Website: macys
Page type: cross-sells
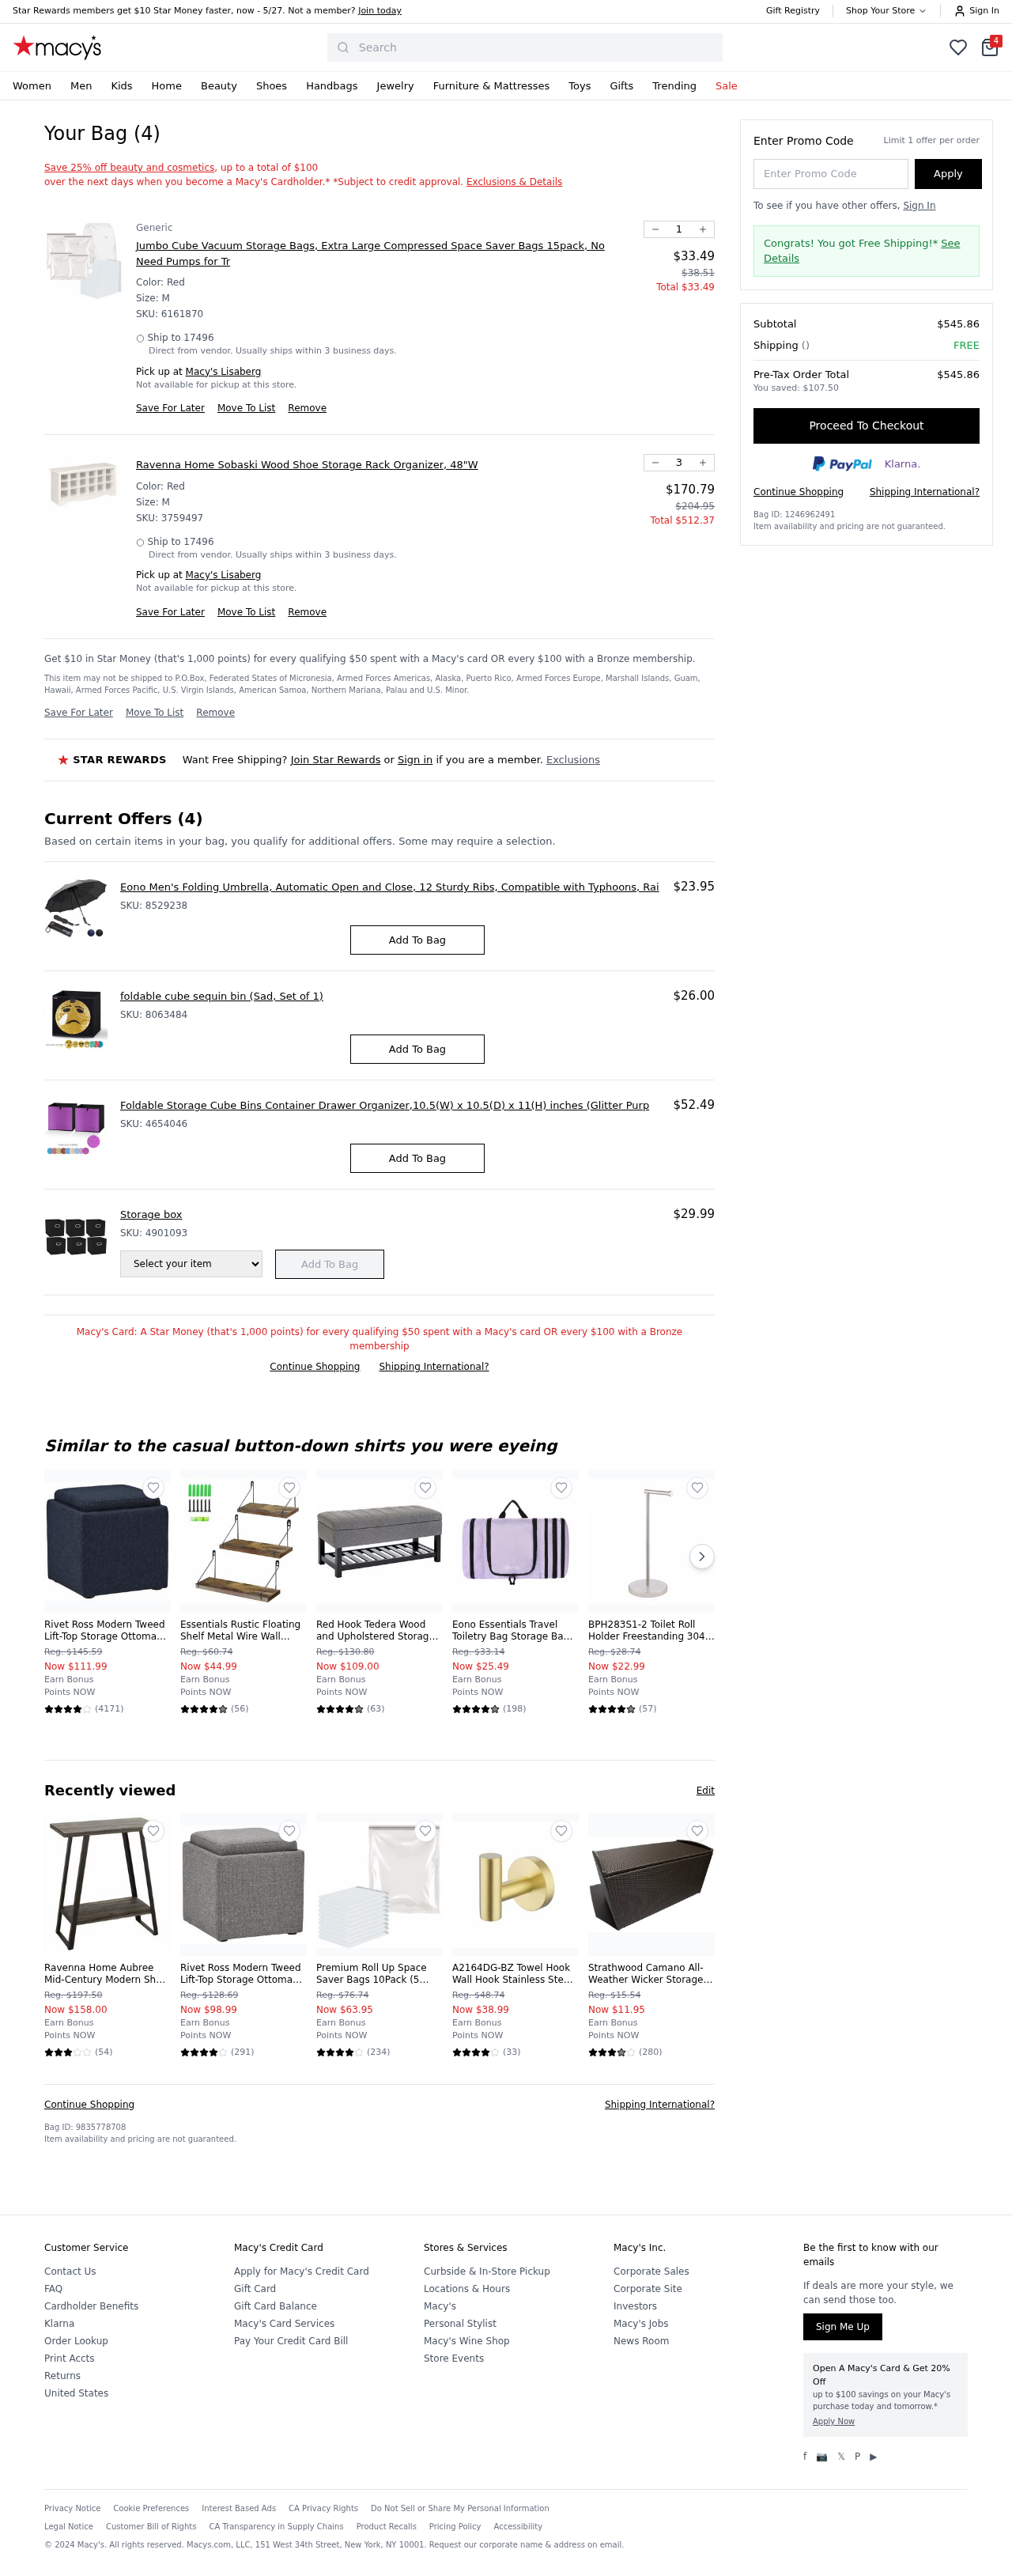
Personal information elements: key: PII_CITY
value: Lisaberg
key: PII_POSTCODE
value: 17496
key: PII_PROMO_CODE
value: HYTSAVE
Product elements: key: PRODUCT10_NAME
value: Ravenna Home Aubree Mid-Century Modern Shelf Storage Side Table, 23.6"W
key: PRODUCT10_NUM_RATINGS
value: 54
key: PRODUCT10_PRICE
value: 158
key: PRODUCT10_RATING
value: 3.3
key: PRODUCT11_NAME
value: Rivet Ross Modern Tweed Lift-Top Storage Ottoman Pouf, 17.7"W, Grey Storm (Renewed)
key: PRODUCT11_NUM_RATINGS
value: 291
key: PRODUCT11_PRICE
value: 98.99
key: PRODUCT11_RATING
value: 4.2
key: PRODUCT12_NAME
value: Premium Roll Up Space Saver Bags 10Pack (5 Medium,30X40cm + 5Large, 40x60cm) Compression Bags for Tr
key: PRODUCT12_NUM_RATINGS
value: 234
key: PRODUCT12_PRICE
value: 63.95
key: PRODUCT12_RATING
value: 4.4
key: PRODUCT13_NAME
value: A2164DG-BZ Towel Hook Wall Hook Stainless Steel SUS304 Stainless Steel Towel Rail Bathroom Hook Ward
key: PRODUCT13_NUM_RATINGS
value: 33
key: PRODUCT13_PRICE
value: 38.99
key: PRODUCT13_RATING
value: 4.4
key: PRODUCT14_NAME
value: Strathwood Camano All-Weather Wicker Storage Box
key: PRODUCT14_NUM_RATINGS
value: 280
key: PRODUCT14_PRICE
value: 11.95
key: PRODUCT14_RATING
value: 3.9
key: PRODUCT15_NAME
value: Eono Men's Folding Umbrella, Automatic Open and Close, 12 Sturdy Ribs, Compatible with Typhoons, Rai
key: PRODUCT15_PRICE
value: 23.95
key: PRODUCT16_NAME
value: Foldable Storage Cube Bins Container Drawer Organizer,10.5(W) x 10.5(D) x 11(H) inches (Glitter Purp
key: PRODUCT16_PRICE
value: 52.49
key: PRODUCT1_BRAND
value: Generic
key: PRODUCT1_NAME
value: Jumbo Cube Vacuum Storage Bags, Extra Large Compressed Space Saver Bags 15pack, No Need Pumps for Tr
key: PRODUCT1_PRICE
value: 33.49
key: PRODUCT1_QUANTITY
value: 1
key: PRODUCT2_NAME
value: Ravenna Home Sobaski Wood Shoe Storage Rack Organizer, 48"W
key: PRODUCT2_PRICE
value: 170.79
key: PRODUCT2_QUANTITY
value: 3
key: PRODUCT3_NAME
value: foldable cube sequin bin (Sad, Set of 1)
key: PRODUCT3_PRICE
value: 26
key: PRODUCT4_NAME
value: Storage box
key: PRODUCT4_PRICE
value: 29.99
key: PRODUCT5_NAME
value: Rivet Ross Modern Tweed Lift-Top Storage Ottoman Pouf, 17.7"W, Denim (Renewed)
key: PRODUCT5_NUM_RATINGS
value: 4171
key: PRODUCT5_PRICE
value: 111.99
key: PRODUCT5_RATING
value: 4.1
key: PRODUCT6_NAME
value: Essentials Rustic Floating Shelf Metal Wire Wall Mounted Storage Shelves for Living Room Kitchen Off
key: PRODUCT6_NUM_RATINGS
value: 56
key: PRODUCT6_PRICE
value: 44.99
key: PRODUCT6_RATING
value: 4.5
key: PRODUCT7_NAME
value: Red Hook Tedera Wood and Upholstered Storage Ottoman Bench - Graphite Grey
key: PRODUCT7_NUM_RATINGS
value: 63
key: PRODUCT7_PRICE
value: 109
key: PRODUCT7_RATING
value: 4.6
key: PRODUCT8_NAME
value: Eono Essentials Travel Toiletry Bag Storage Bag to Save Space, Waterproof Hanging Kit for Men and Wo
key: PRODUCT8_NUM_RATINGS
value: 198
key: PRODUCT8_PRICE
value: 25.49
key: PRODUCT8_RATING
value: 4.9
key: PRODUCT9_NAME
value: BPH283S1-2 Toilet Roll Holder Freestanding 304 Stainless Steel Rustproof Pedestal Toilet Roll Holder
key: PRODUCT9_NUM_RATINGS
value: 57
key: PRODUCT9_PRICE
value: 22.99
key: PRODUCT9_RATING
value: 4.9
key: PRODUCT1_SKU
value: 6161870
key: PRODUCT1_ORIGINAL_PRICE
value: $38.51
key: PRODUCT1_TOTAL
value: $33.49
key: PRODUCT2_SKU
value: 3759497
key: PRODUCT2_ORIGINAL_PRICE
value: $204.95
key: PRODUCT2_TOTAL
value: $512.37
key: PRODUCT15_SKU
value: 8529238
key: PRODUCT3_SKU
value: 8063484
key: PRODUCT16_SKU
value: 4654046
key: PRODUCT4_SKU
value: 4901093
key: PRODUCT5_ORIGINAL_PRICE
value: Reg. $145.59
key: PRODUCT6_ORIGINAL_PRICE
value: Reg. $60.74
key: PRODUCT7_ORIGINAL_PRICE
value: Reg. $130.80
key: PRODUCT8_ORIGINAL_PRICE
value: Reg. $33.14
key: PRODUCT9_ORIGINAL_PRICE
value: Reg. $28.74
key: PRODUCT10_ORIGINAL_PRICE
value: Reg. $197.50
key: PRODUCT11_ORIGINAL_PRICE
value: Reg. $128.69
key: PRODUCT12_ORIGINAL_PRICE
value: Reg. $76.74
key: PRODUCT13_ORIGINAL_PRICE
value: Reg. $48.74
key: PRODUCT14_ORIGINAL_PRICE
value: Reg. $15.54
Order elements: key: ORDER_NUM_ITEMS
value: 4
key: ORDER_SUBTOTAL
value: $545.86
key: ORDER_TOTAL
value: $545.86
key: ORDER_SAVINGS
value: $107.50
Search elements: key: HEADER_SEARCH
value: Search